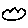
Label: cloud